Field crop: tomato
Growth stage: 1
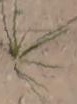
Species: cyperus